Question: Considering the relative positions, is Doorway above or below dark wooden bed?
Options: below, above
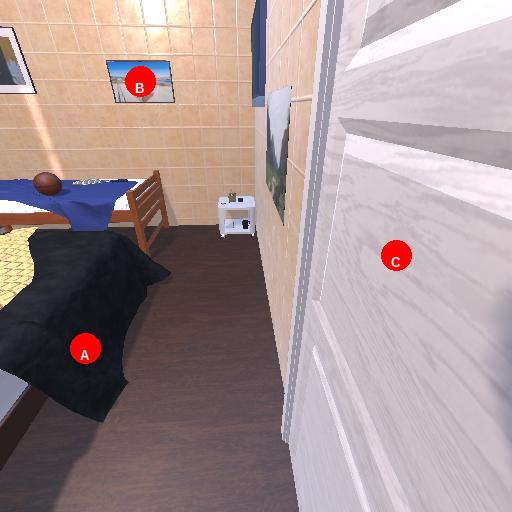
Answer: below